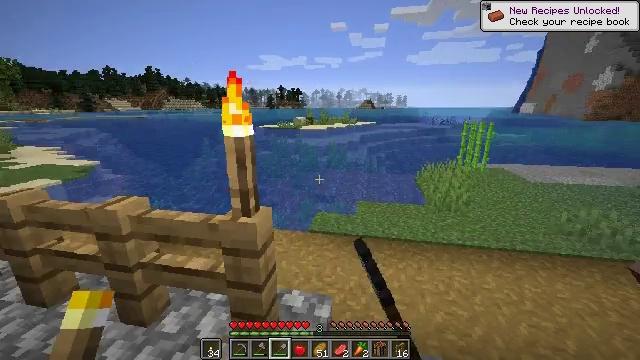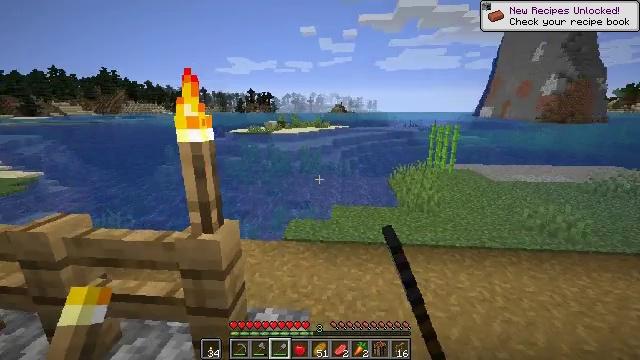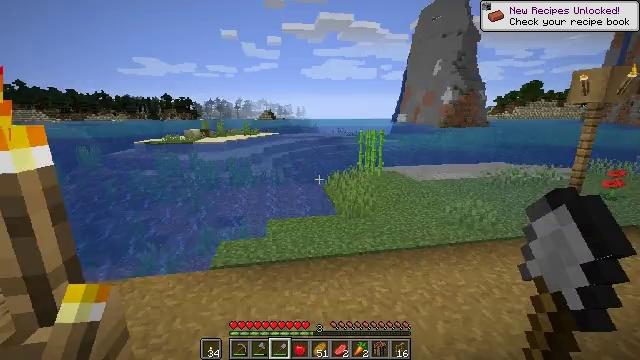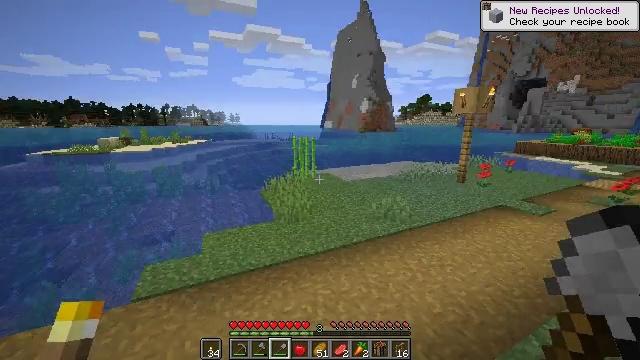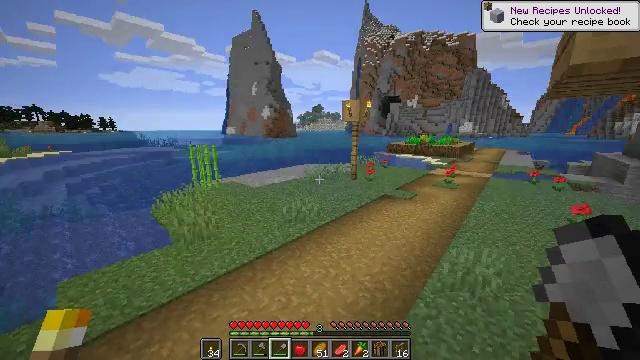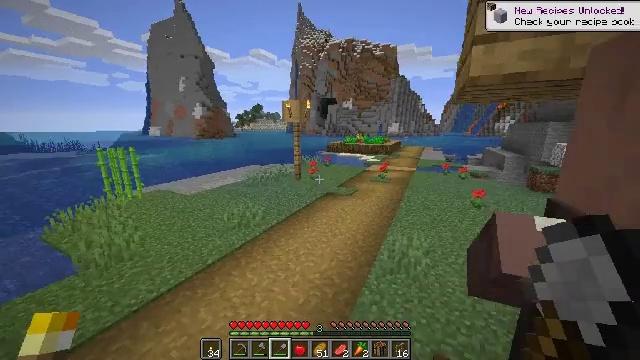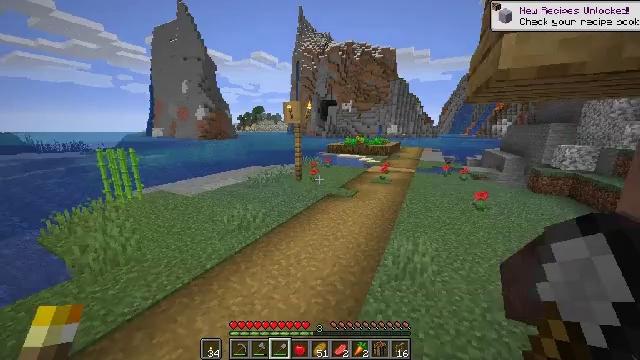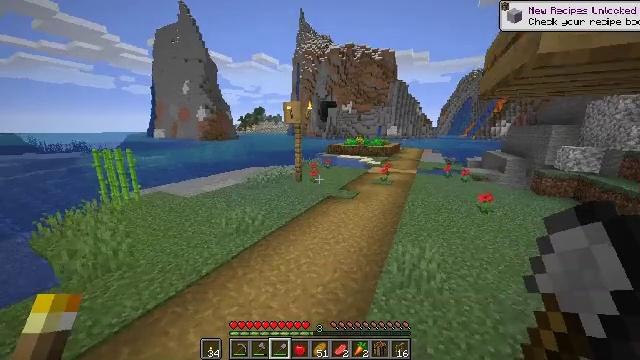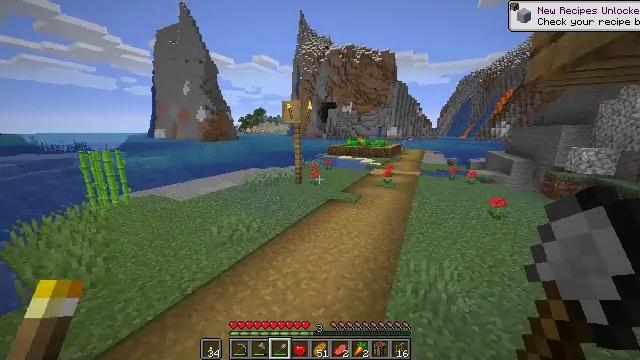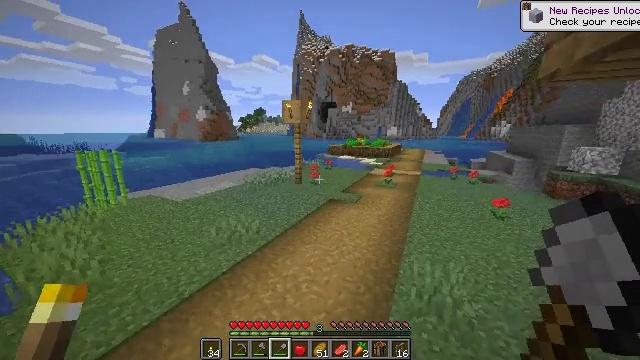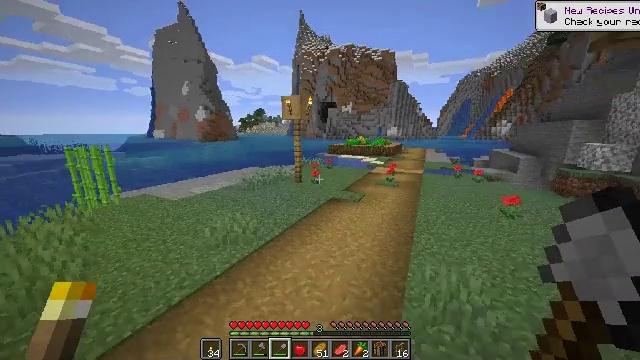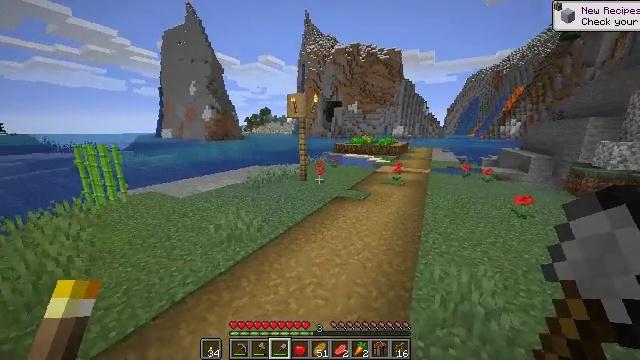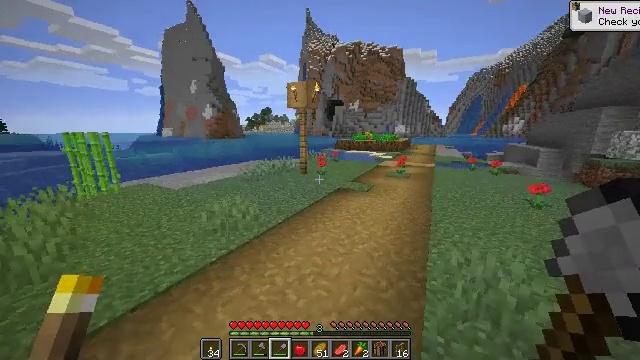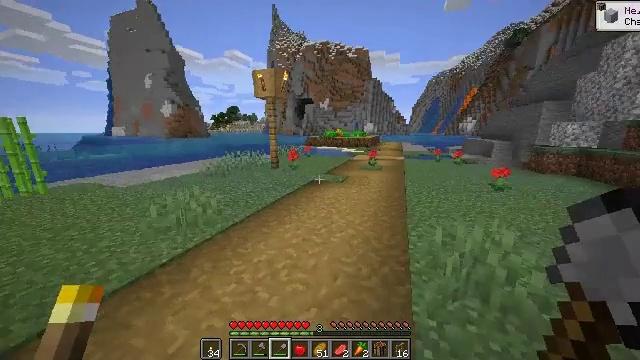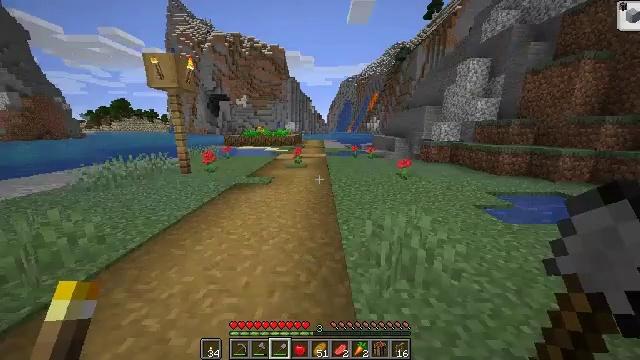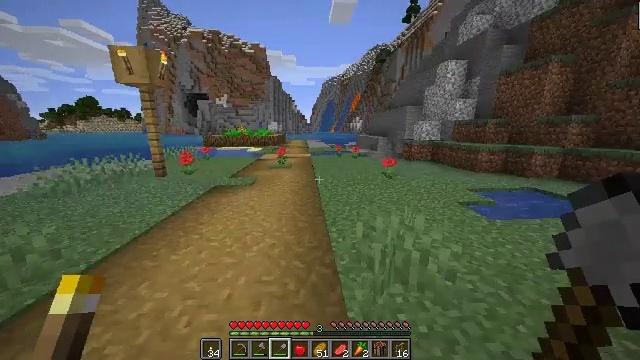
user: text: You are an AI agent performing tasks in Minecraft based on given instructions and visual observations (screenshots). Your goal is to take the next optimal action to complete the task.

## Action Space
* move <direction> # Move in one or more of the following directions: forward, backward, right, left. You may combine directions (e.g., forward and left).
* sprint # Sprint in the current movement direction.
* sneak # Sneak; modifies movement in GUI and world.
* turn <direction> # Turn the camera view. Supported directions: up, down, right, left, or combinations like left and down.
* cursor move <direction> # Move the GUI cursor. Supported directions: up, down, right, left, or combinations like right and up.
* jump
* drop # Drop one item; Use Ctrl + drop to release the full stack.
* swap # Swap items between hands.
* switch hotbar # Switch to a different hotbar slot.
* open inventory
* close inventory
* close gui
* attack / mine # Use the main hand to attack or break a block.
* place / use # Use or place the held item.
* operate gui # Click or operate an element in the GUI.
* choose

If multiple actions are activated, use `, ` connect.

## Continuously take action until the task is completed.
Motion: motion action
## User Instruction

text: Gather beetroots by breaking the plants.
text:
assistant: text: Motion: move forward, sprint, turn right
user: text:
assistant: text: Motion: move forward, sprint, turn right and up
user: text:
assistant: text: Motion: move forward, sprint, turn right
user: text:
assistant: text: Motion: move forward, sprint, turn right
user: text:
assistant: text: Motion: move forward, sprint, turn right
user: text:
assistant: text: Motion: move forward, sprint
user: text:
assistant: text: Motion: move forward, sprint
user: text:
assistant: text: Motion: move forward, sprint
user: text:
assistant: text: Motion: move forward, sprint
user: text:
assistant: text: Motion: move forward, sprint
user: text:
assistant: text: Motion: move forward, sprint, turn left
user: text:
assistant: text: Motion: move forward, sprint
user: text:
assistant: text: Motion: move forward, sprint, turn right
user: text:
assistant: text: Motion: move forward, sprint, turn right
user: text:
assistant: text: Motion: move forward, sprint, turn right
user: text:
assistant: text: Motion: move forward, sprint
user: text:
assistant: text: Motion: move forward, sprint, jump
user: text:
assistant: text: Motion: move forward, sprint, jump
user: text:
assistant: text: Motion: move forward, sprint, jump
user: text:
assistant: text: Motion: move forward, sprint, jump
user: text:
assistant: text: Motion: move forward, sprint, jump
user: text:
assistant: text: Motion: move forward, sprint, jump
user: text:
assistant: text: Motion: move forward, sprint, jump
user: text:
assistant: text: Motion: move forward, sprint, jump
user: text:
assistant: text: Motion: move forward, sprint, jump
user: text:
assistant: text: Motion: move forward, sprint, jump
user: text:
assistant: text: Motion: move forward, sprint, jump
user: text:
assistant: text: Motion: move forward, sprint, turn right and down, jump
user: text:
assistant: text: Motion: move forward and move left, sprint, turn right and down, jump
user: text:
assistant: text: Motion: move forward and move left, sprint, turn right, jump